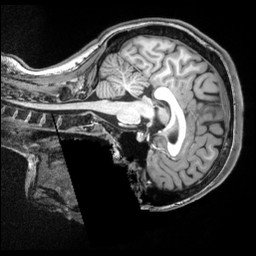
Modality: T1w
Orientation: sagittal
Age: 19
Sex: female